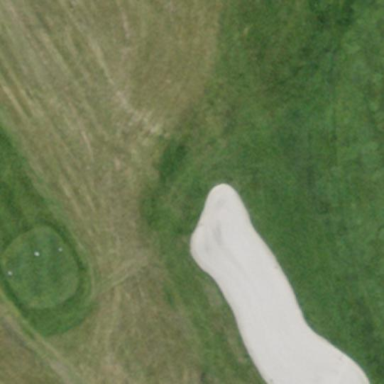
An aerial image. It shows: Golf bunker.